Question: I'm writing my first iOS app and I wanna just answer what is the best-known solution to make this? It's simple tag collection. I have already looked over the Internet but I have found nothing. I think the best way is to make my own structure of buttons maybe?
Here is what I want to achieve:

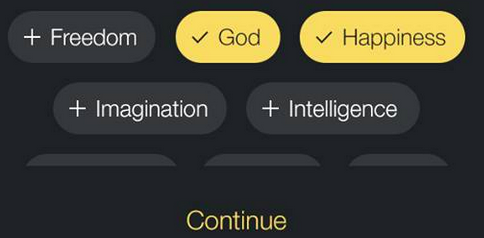
Answer: I resolve this problem, using collection view.
'''
class FilterController: UIViewController, UICollectionViewDelegateFlowLayout, UICollectionViewDataSource {
@IBOutlet var collectionView: UICollectionView?
override func viewDidLoad() {
super.viewDidLoad()
// Do any additional setup after loading the view, typically from a nib.
let layout: UICollectionViewFlowLayout = UICollectionViewFlowLayout()
layout.sectionInset = UIEdgeInsets(top: 150, left: 10, bottom: 150, right: 10)
// layout.itemSize = CGSize(width: 90, height: 45)
layout.itemSize = CGSizeFromString("Aloha")
collectionView = UICollectionView(frame: self.view.frame, collectionViewLayout: layout)
collectionView!.dataSource = self
collectionView!.delegate = self
collectionView!.registerClass(TagCell.self, forCellWithReuseIdentifier: "TagCell")
collectionView!.backgroundColor = UIColor.whiteColor()
self.view.addSubview(collectionView!)
}
'''